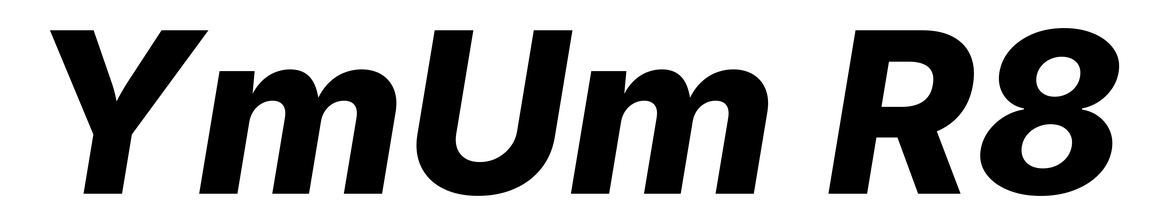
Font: Inter-Italic_ExtraBold_Italic